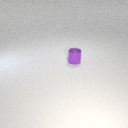
small purple metal cylinder